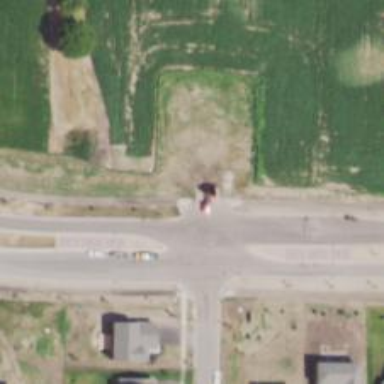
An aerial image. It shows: Marked crossing on the road.